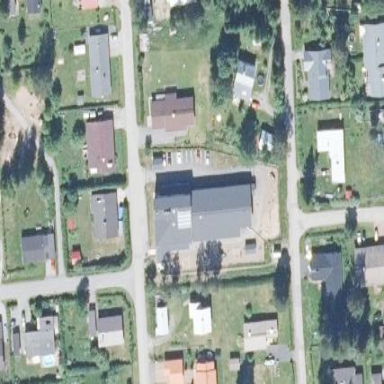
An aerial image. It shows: Kindergarten.